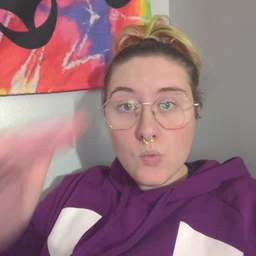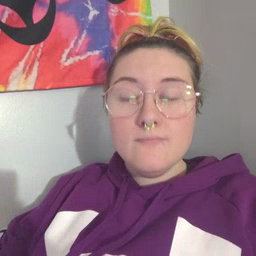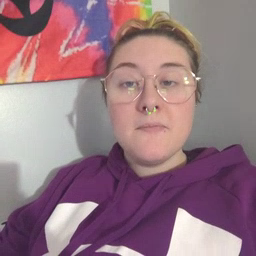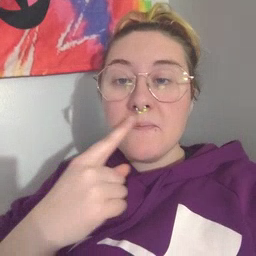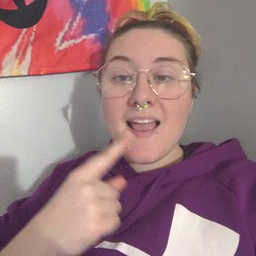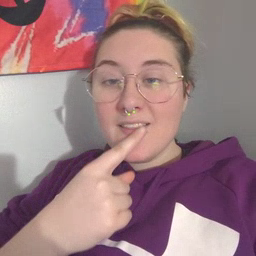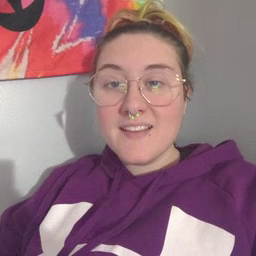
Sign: mouth